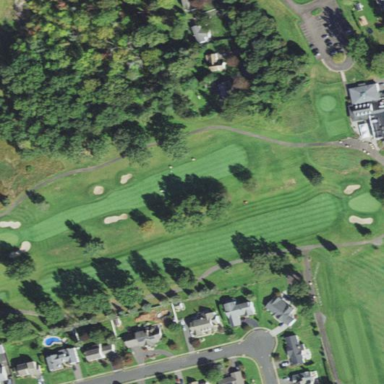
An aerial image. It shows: Golf fairway surrounded by grass.